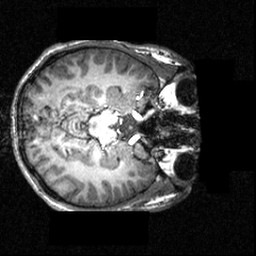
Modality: T1w
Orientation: axial
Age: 19
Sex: male
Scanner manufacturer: siemens
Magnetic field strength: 3.951 T
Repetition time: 1.5 s
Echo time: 0.00335 s